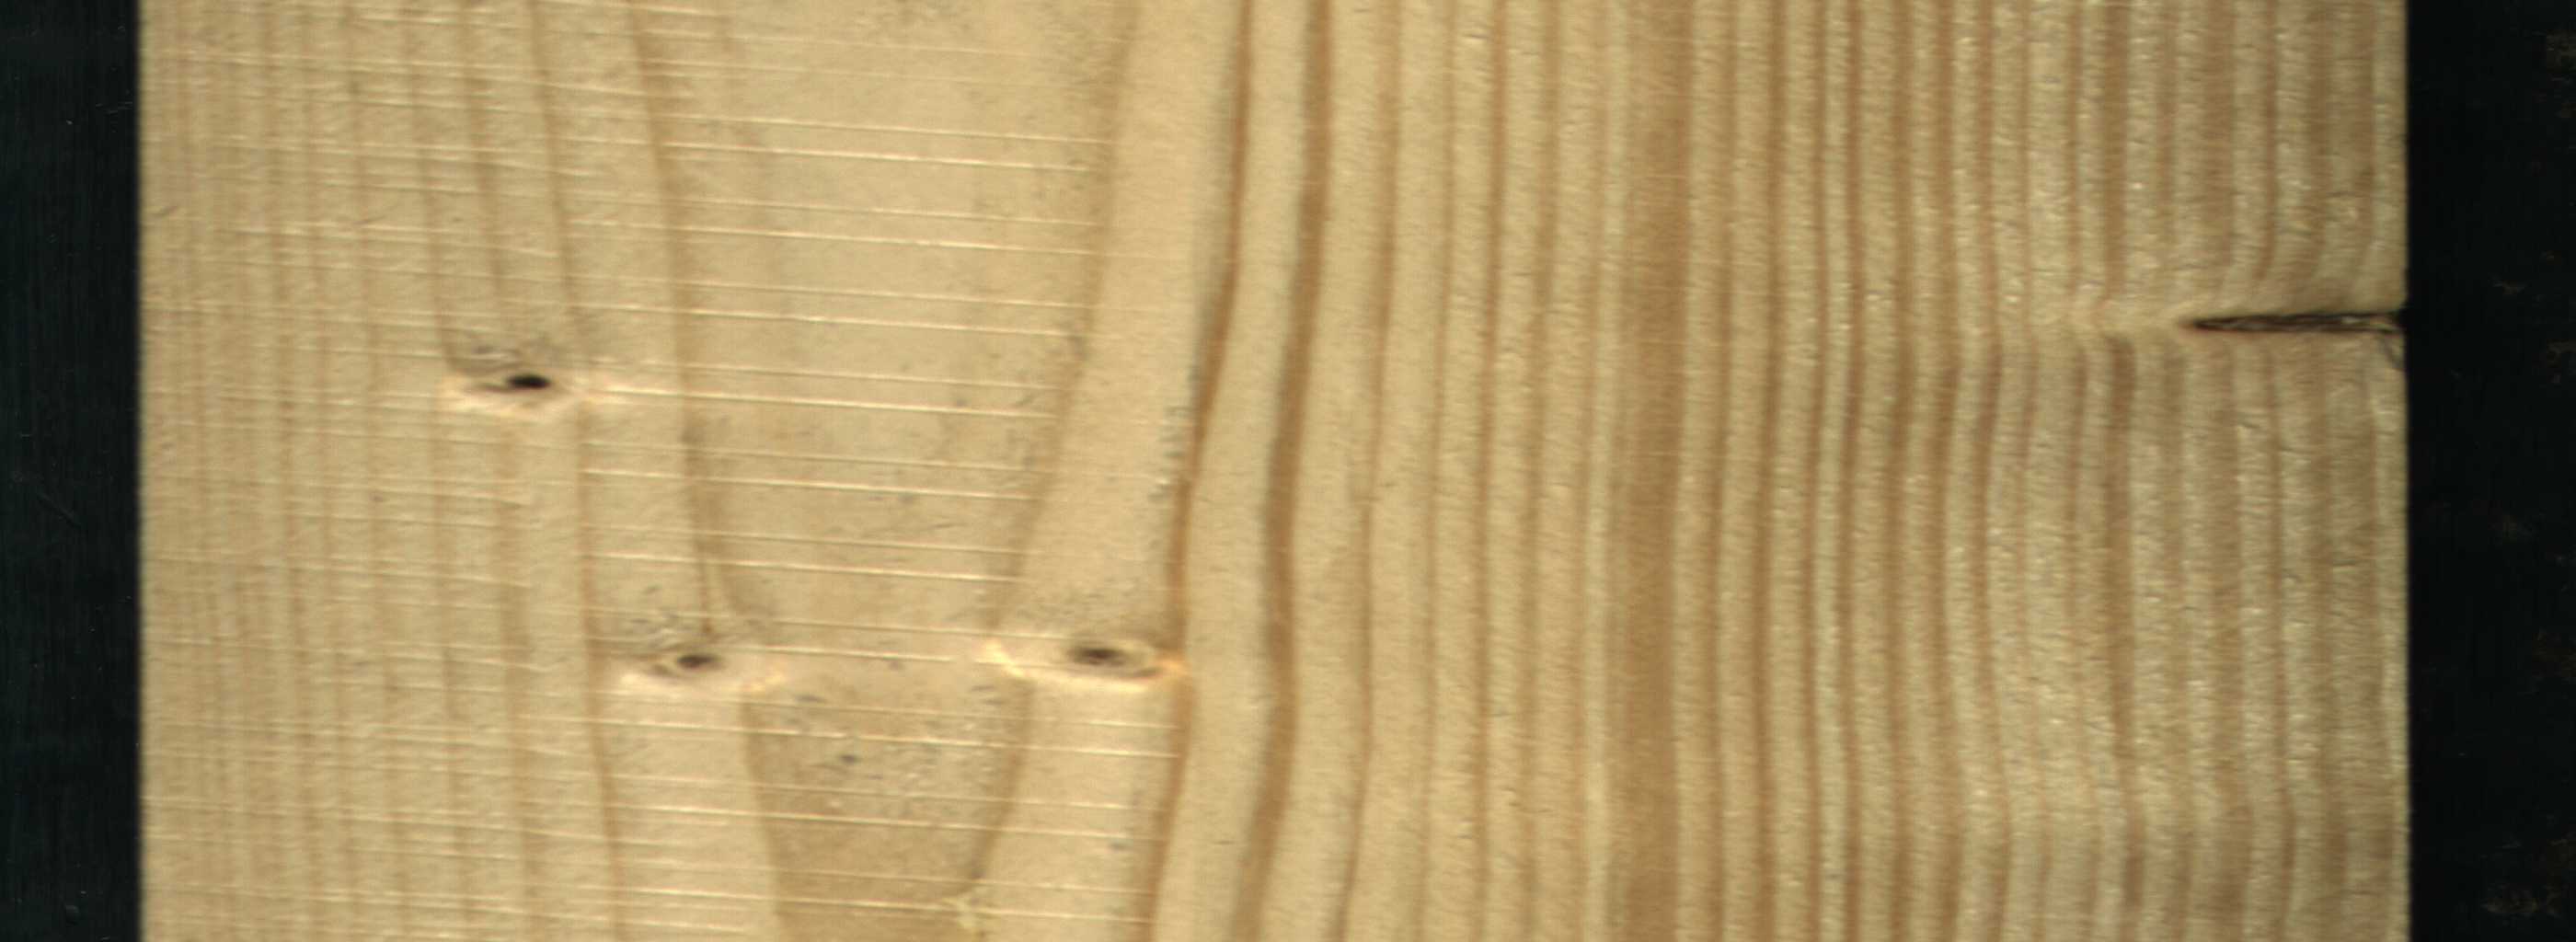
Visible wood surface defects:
Dead_Knot
Dead_Knot
Live_Knot
Live_Knot